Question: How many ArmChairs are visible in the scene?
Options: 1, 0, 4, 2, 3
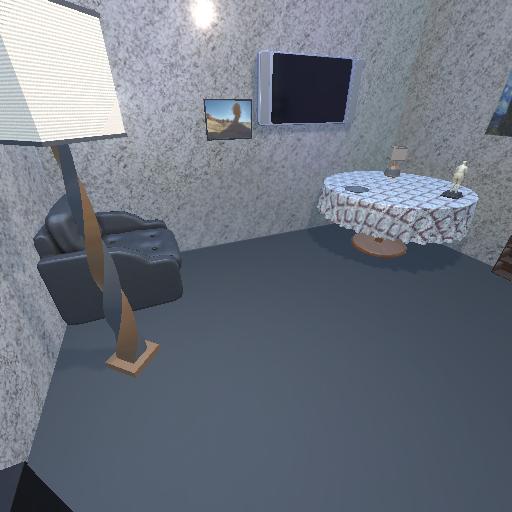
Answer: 1